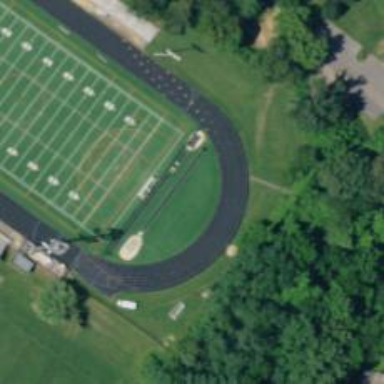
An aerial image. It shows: Athletic track located in leisure land area.